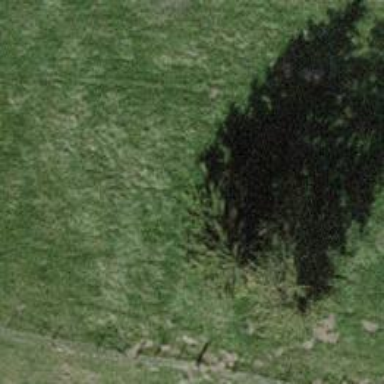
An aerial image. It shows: Needle-leaved tree in natural setting.